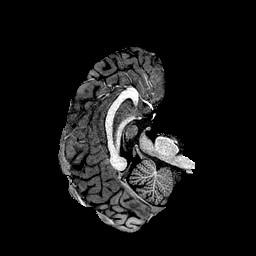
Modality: T1w
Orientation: axial
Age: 24
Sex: male
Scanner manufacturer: ge
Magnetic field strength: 3 T
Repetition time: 7.66 s
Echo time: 0.003476 s